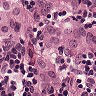
Metastatic tissue present: yes